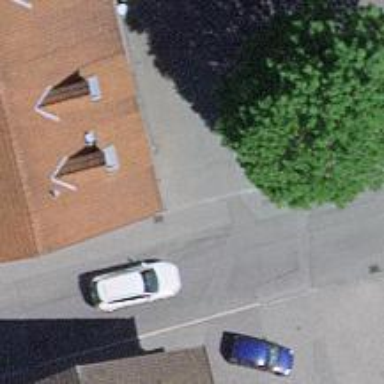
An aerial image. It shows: Residential road with asphalt surface and sidewalk on the left.